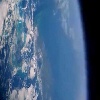
Label: water